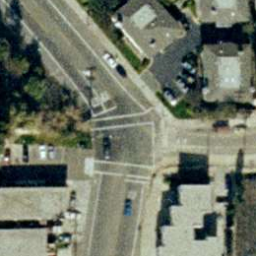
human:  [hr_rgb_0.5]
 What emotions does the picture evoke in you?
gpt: intersection